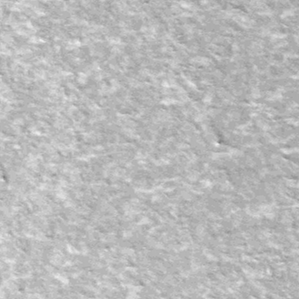
Label: frost